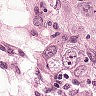
Metastatic tissue present: yes